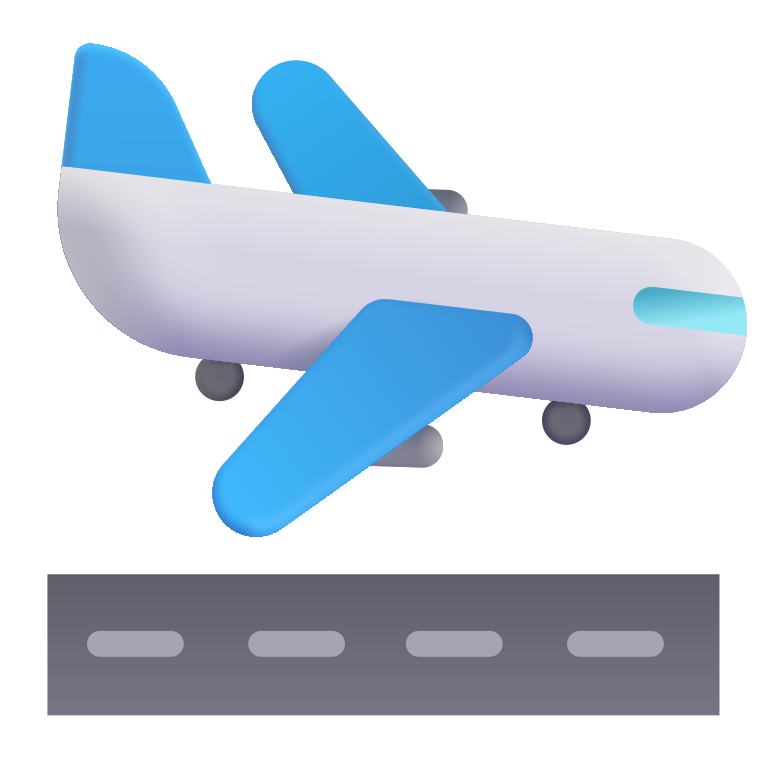
airplane arrival color